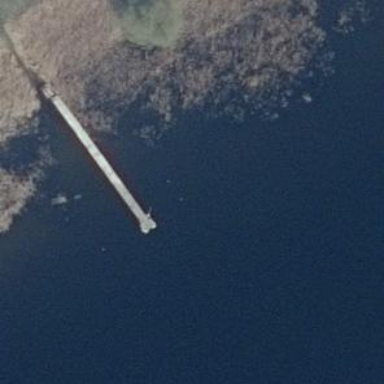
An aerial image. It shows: Man-made pier.